Question: In pandas, I've converted some of my dataset from US/Eastern and some from American/Chicago:
'''
data_f1 = data_f[:'2007-04-26 16:59:00']
data_f1.index = data_f1.index.tz_localize('US/Eastern', infer_dst=True).tz_convert('Europe/London')
data_f2 = data_f['2007-04-26 17:00:00':]
data_f2.index = data_f2.index.tz_localize('America/Chicago', infer_dst=True).tz_convert('Europe/London')
data = data_f1.append(data_f2)
'''
I have two questions about this.
(1) Does tz_convert() account for the DST changes between NY (or Chicago) time and London? Is there any documentation to support this? I couldn't find it anywhere.
(2) The output looks like this:

I'm not sure what the "+01:00" is at the end of the time stamp, but I think it has something to do with DST transitions? What is the + exactly relative to? I'm not sure what it means or why it's necessary - if I convert from US/Eastern 14:00 to Europe/London 19:00, it's simply 19:00, not 19:00+01:00? Why is that added?
When I output to Excel, I have to manually chop off the everything after the "+". Is there any option to simply not output it to begin with (unless it's actually important)?
Thanks for your help in advance!
UPDATE:
The closest thing I've found to stripping the +'s is here: <URL> but it seems like this may take a long time with a lot of data. Is there not a more efficient way?
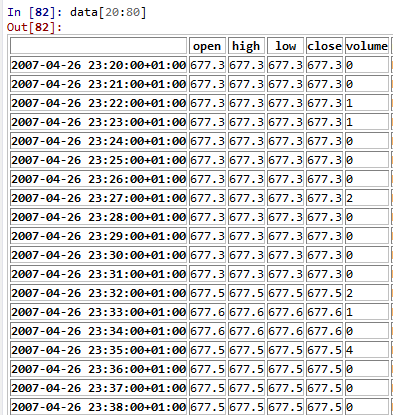
Answer: The way I used to solve this was to output to a .csv, read it back in (which makes it time zone naive but keeps the time zone it was in), then strip the +'s.